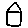
Label: house